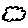
Label: cloud